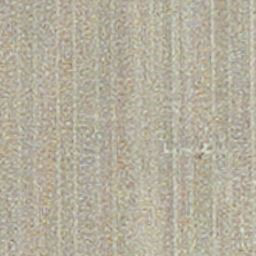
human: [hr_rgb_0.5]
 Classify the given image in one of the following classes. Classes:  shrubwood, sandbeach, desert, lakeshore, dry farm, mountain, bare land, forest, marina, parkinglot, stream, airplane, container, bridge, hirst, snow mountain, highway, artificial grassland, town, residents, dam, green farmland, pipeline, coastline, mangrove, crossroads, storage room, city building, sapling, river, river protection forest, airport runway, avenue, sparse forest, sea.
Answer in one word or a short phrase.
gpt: dry farm